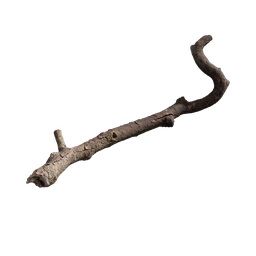
Label: nature